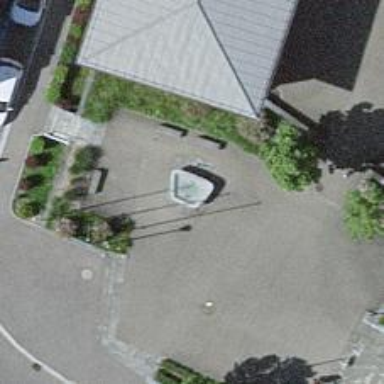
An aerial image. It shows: Beautiful fountain.